Question: I am loading css using the following in '<head>' tag
'''
<link rel="stylesheet" type="text/css" href="{{ asset('css/materialize.css') }}" media="screen" />
'''
The page is not able to find the fonts used in the css file in the fonts directory mentioned under public folder. How am i supposed to load these for the css files ?
Image of Folder Struxture & Calling of font-face in the css file:

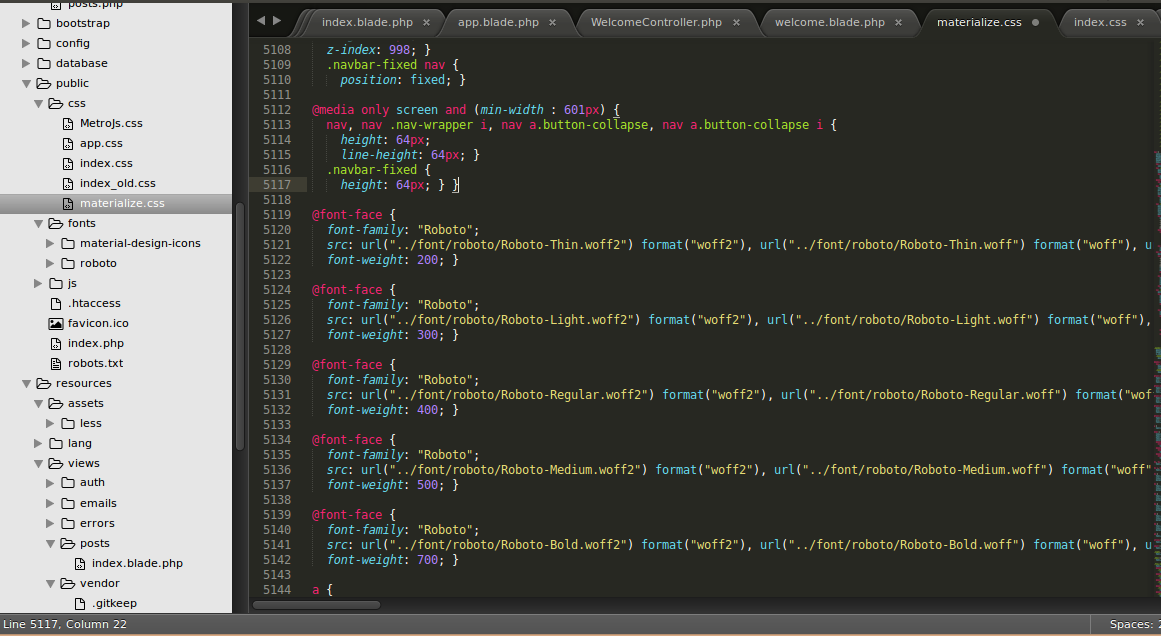
Answer: it seems you wrote "font", but it is "fonts" in directory structure.